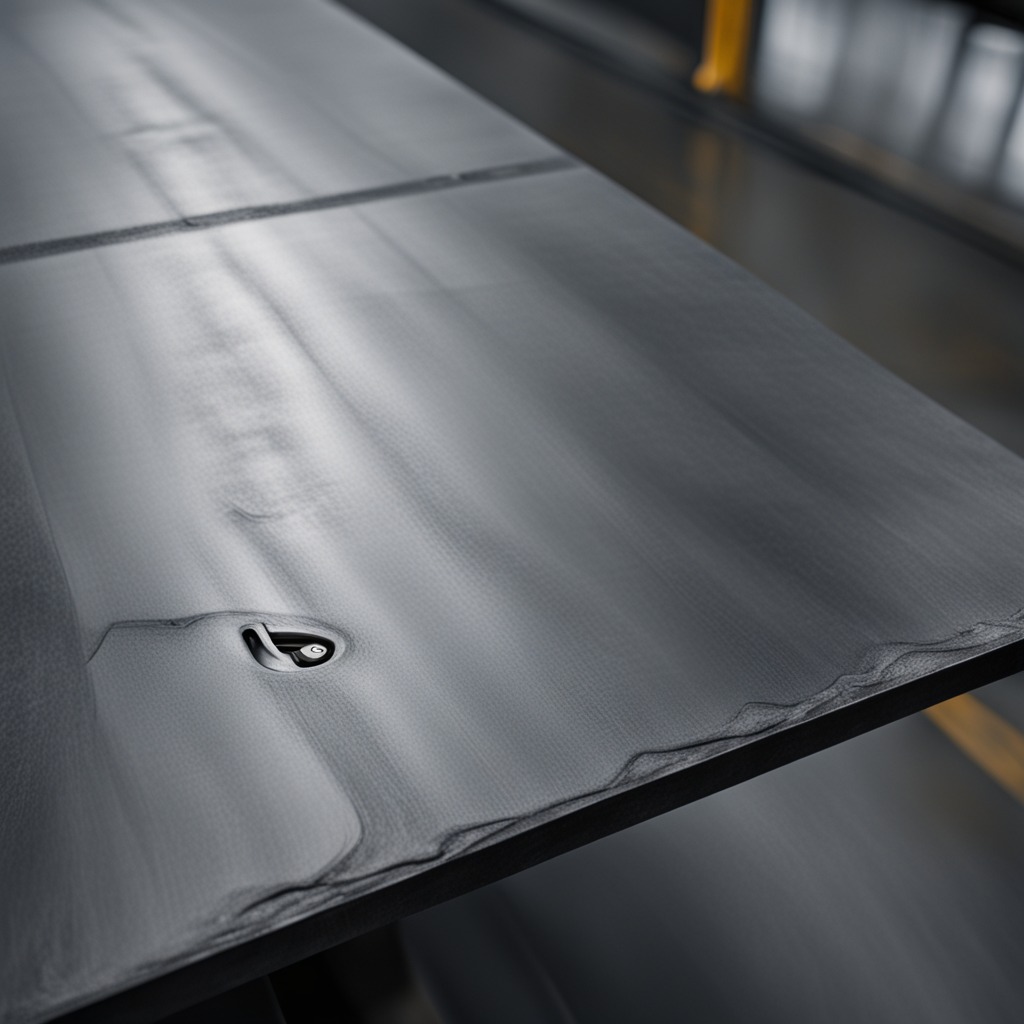
A utility knife is lying on a cold steel table in a mining workshop.